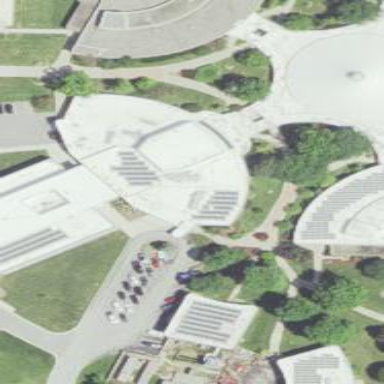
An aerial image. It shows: College building.